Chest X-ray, AP view. Patient: 50 years old, sex M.
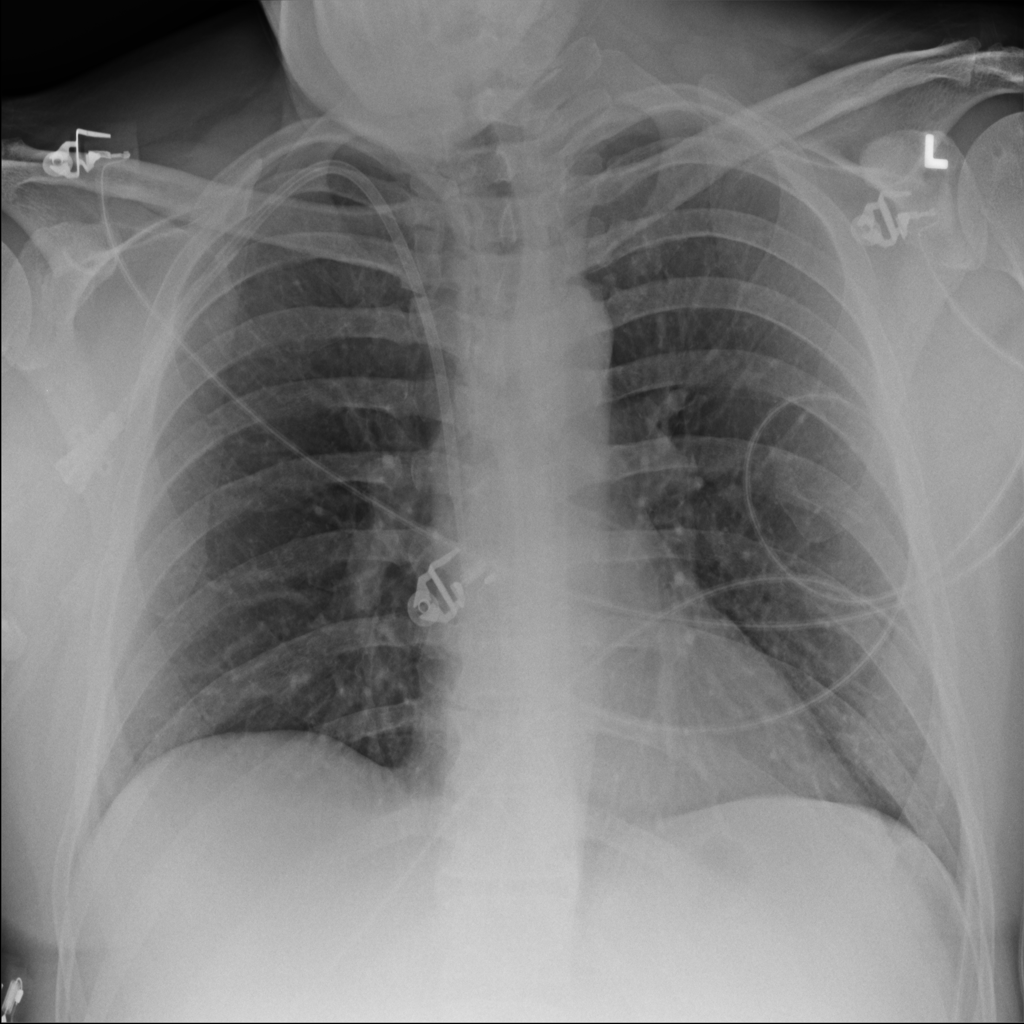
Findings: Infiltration